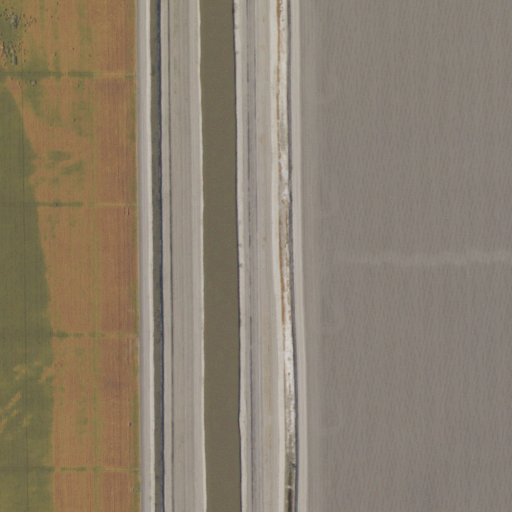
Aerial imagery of levee in California named Progressive Levee containing cultivated crops, high intensity development, open water, medium intensity development, and barren land